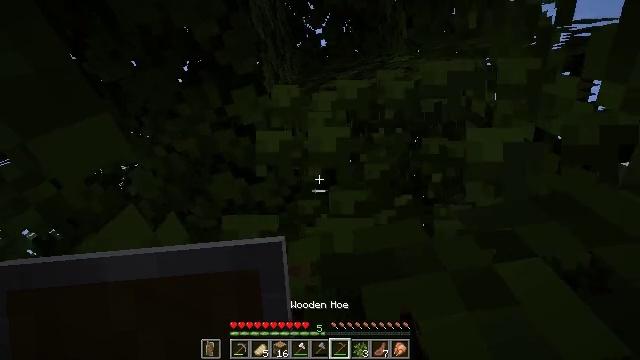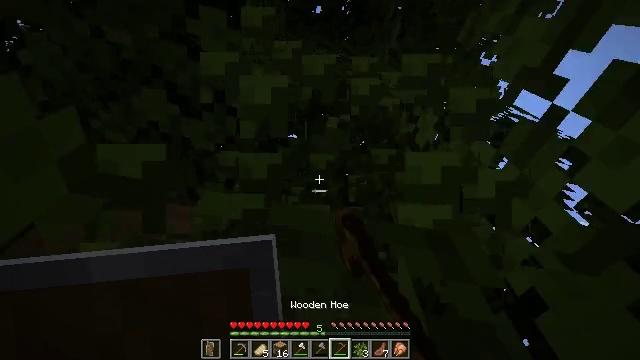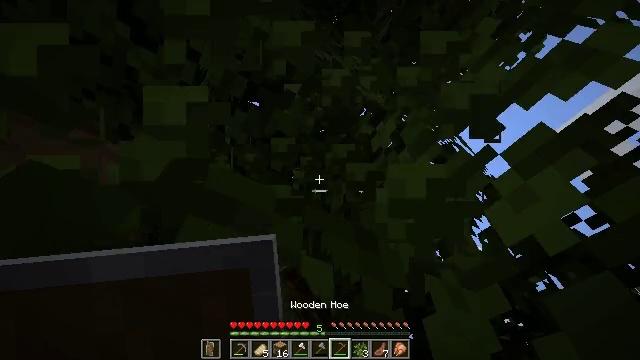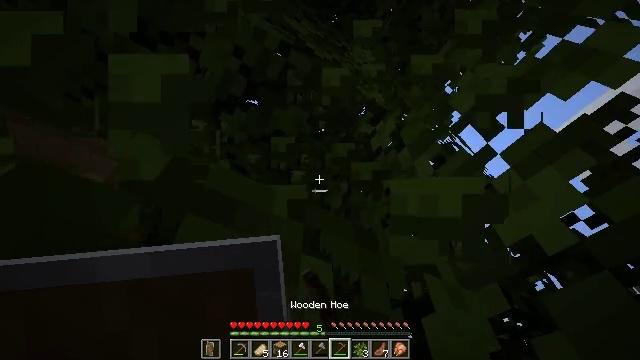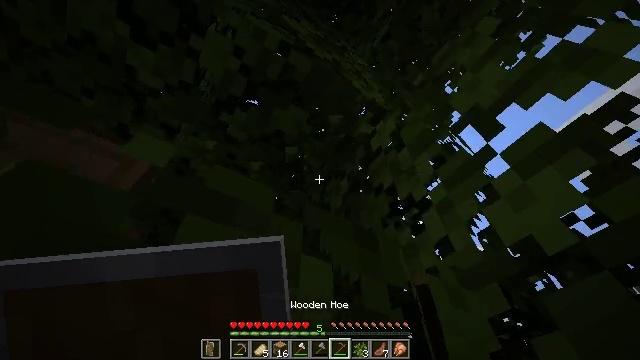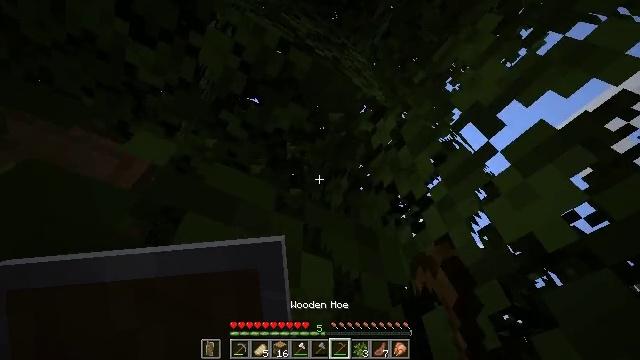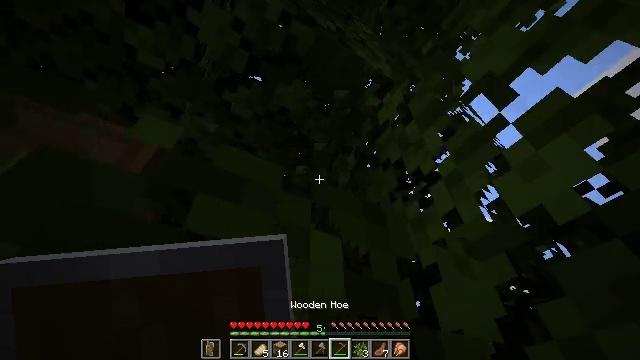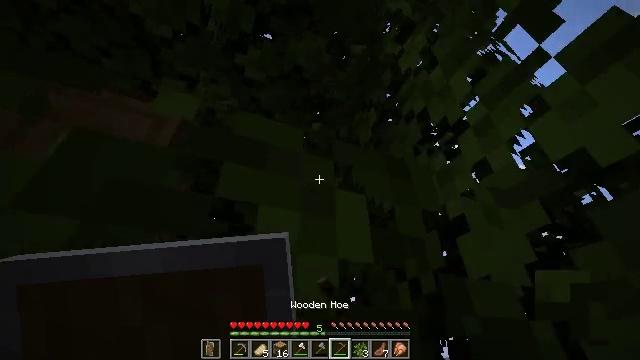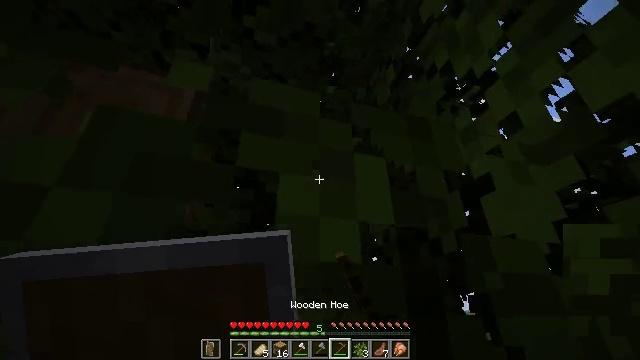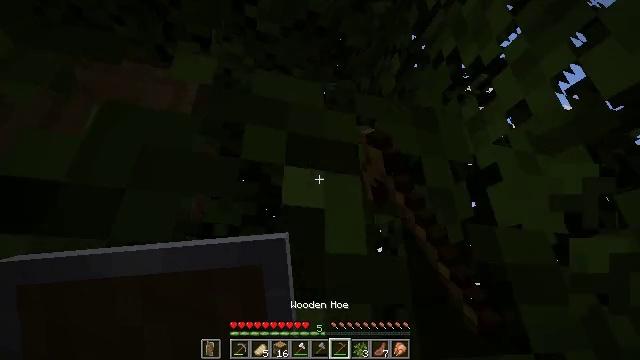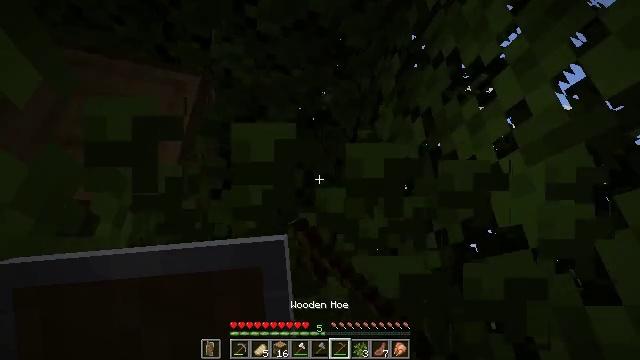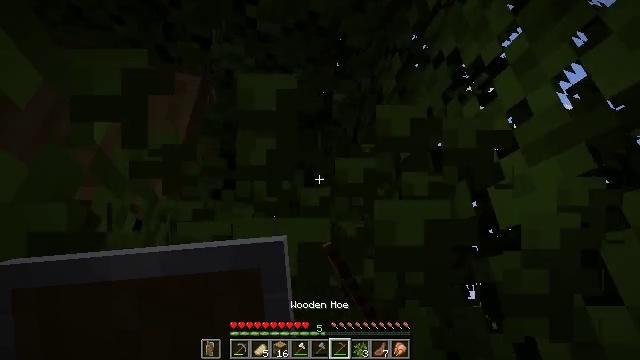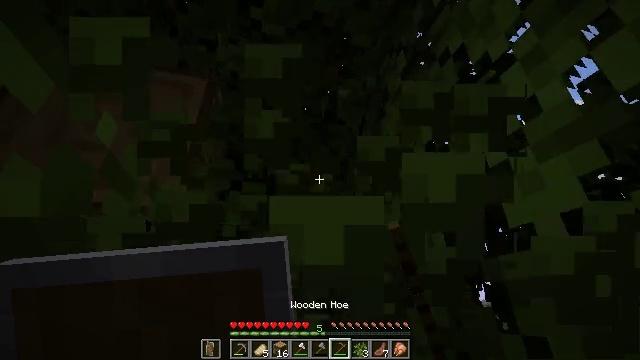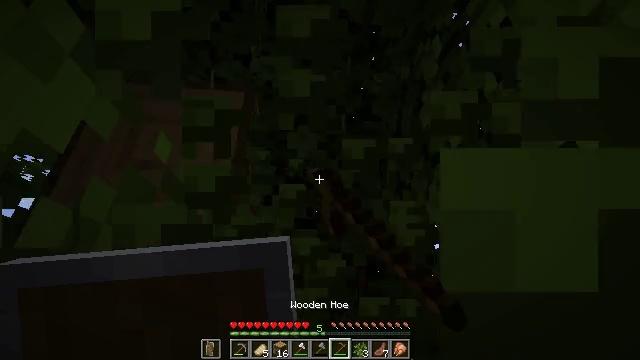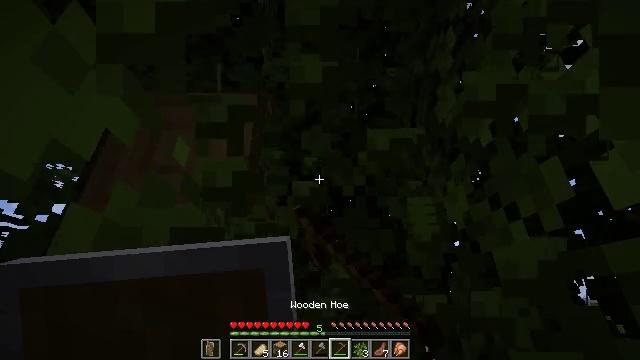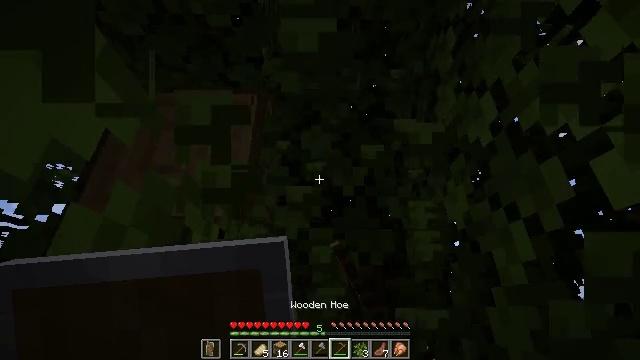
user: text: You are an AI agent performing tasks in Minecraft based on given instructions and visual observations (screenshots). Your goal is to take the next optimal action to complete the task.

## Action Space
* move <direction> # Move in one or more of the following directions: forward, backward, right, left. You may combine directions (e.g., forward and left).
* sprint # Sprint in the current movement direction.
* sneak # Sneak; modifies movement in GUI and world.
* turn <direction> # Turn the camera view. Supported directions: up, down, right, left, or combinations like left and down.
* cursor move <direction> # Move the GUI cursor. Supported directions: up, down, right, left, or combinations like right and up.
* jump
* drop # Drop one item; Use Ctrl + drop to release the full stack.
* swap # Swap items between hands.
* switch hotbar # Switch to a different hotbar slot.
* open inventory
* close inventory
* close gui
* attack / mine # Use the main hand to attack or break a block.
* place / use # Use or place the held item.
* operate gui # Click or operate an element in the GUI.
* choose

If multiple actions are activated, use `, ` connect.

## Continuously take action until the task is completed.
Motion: motion action
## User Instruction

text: Collect some oak leaves.
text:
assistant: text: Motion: turn right and down, attack / mine
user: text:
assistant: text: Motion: turn right and down, attack / mine
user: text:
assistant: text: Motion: attack / mine
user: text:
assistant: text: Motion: attack / mine
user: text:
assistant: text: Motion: attack / mine
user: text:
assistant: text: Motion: turn left and down, attack / mine
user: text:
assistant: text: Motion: turn left and down, attack / mine
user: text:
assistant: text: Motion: turn left and down, attack / mine
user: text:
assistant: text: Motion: turn left and down, attack / mine
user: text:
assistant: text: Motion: attack / mine
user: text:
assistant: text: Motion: attack / mine
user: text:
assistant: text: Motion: turn left, attack / mine
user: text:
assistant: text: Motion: turn left, attack / mine
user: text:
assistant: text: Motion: turn left, attack / mine
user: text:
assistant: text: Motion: attack / mine
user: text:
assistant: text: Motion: attack / mine
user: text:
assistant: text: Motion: attack / mine
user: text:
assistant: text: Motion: attack / mine
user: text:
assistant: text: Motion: turn left, attack / mine
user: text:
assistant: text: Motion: turn left, attack / mine
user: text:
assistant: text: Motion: turn left and down, attack / mine
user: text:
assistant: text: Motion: turn left and down, attack / mine
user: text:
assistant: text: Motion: turn left and down, attack / mine
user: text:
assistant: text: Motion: turn left and down, attack / mine
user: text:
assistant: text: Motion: turn left and down, attack / mine
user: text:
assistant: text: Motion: turn left, attack / mine
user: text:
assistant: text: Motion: attack / mine
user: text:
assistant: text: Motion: attack / mine
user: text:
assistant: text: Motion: attack / mine
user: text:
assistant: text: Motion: attack / mine